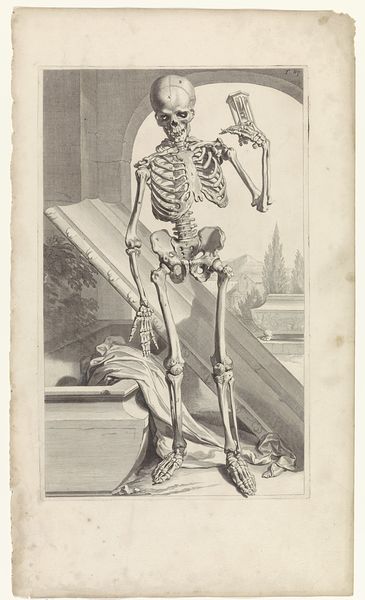
Titel: Anatomische model van een menselijk skelet
Künstler: Pieter van Gunst
Standort: Amsterdam
Institution: Rijksmuseum
Schlagwörter: baum, himmel, umhang, wasser, bäume, landschaft, fenster, raum, zeichnung, tuch, anatomie, schädel, stein, tod, tot, gewand, stehend, decke, pflanze, brunnen, amphore, vase, zypressen, balkon, bogen, rundbogen, uhr, gewächs, knochen, vanitas, deckel, memento mori, vergänglichkeit, offen, rippen, druck, lithographie, stich, skelett, totenkopf, sarg, leintuch, grab, leichentuch, zeit, kupferstich, gerippe, grabmahl, sarkophag, grabtuch, sanduhr, stundenuhr, sargdeckel, rundbogen b